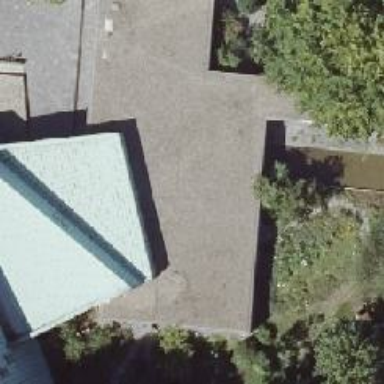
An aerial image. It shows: Part of building.